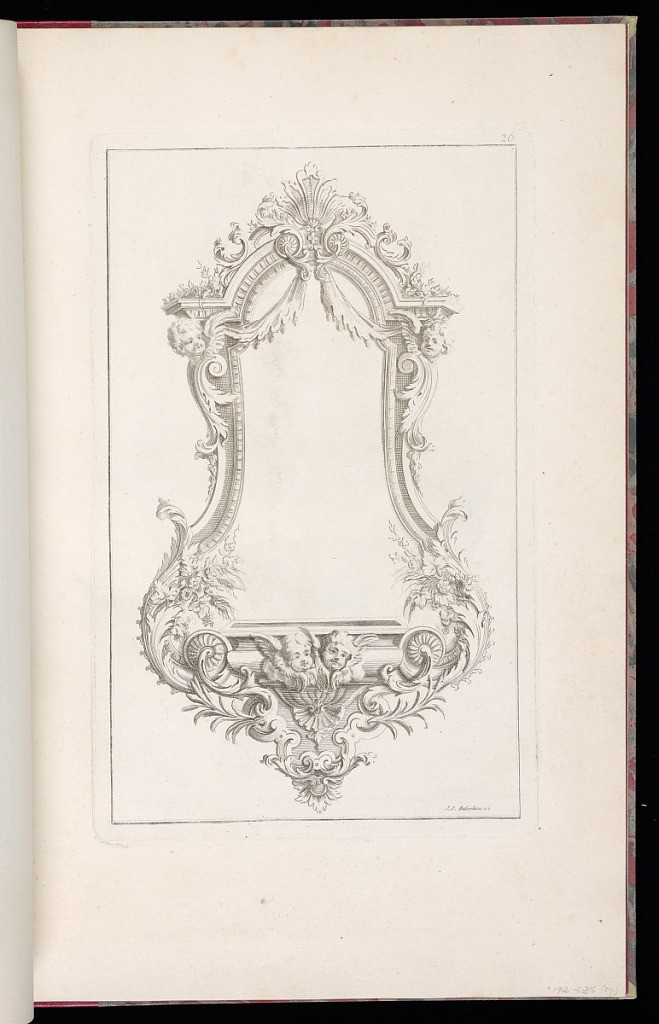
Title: Design for a Frame
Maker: Thomas Lainé, French, 1682 – 1739
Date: late 18th century
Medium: Etching on laid paper
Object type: Print
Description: A printed sheet from a series of thirty designs for moldings, carved frames, doors, chimneys, and liturgical objects. A design for a fame decorated with ornament sculpted in relief, with winged putti-heads in clouds, flowers, acanthus leaves, c-scrolls, rosettes, drapery and shell ornament. The plate is signed and numbered.